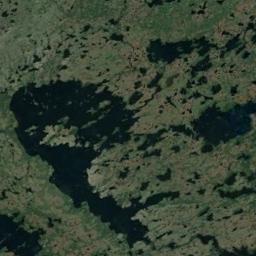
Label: wetland